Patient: sex M, age 71
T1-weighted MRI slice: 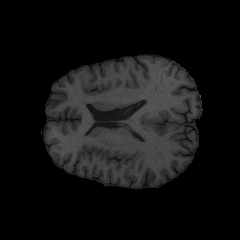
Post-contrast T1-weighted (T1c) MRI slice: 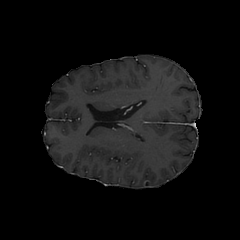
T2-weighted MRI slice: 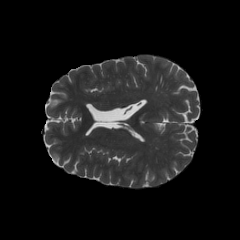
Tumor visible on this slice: no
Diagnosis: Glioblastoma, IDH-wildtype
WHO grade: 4